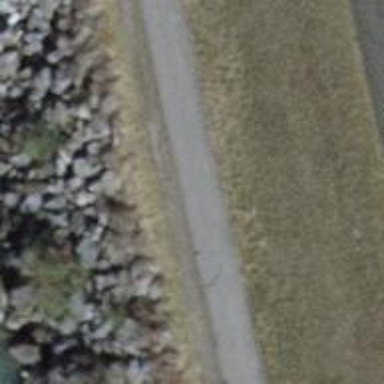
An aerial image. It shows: Asphalt path with smooth surface grade of grade1.